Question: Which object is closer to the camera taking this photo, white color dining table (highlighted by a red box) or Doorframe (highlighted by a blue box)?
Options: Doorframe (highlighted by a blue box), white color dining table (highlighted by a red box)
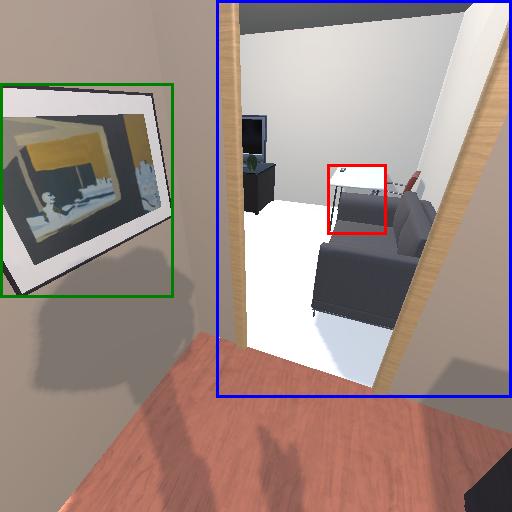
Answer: Doorframe (highlighted by a blue box)